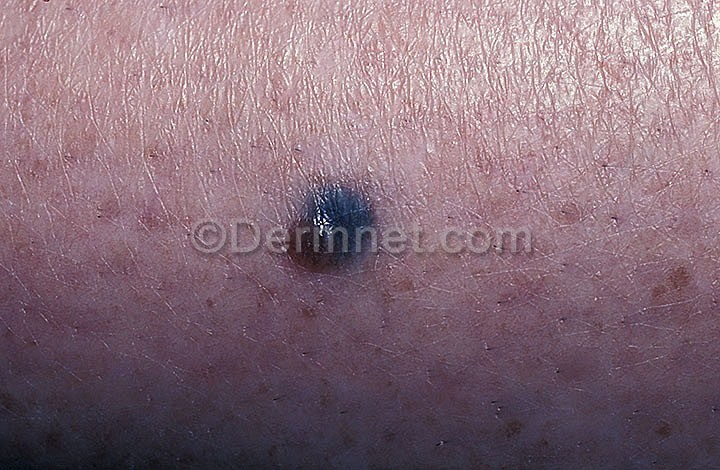
Disease: Melanoma Skin Cancer Nevi and Moles